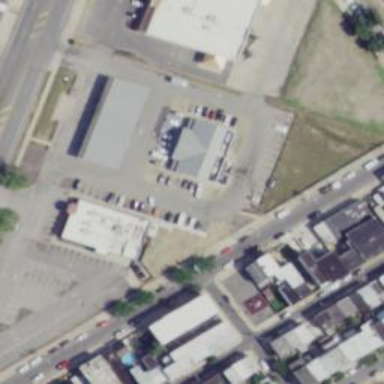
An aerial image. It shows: Convenience shop.